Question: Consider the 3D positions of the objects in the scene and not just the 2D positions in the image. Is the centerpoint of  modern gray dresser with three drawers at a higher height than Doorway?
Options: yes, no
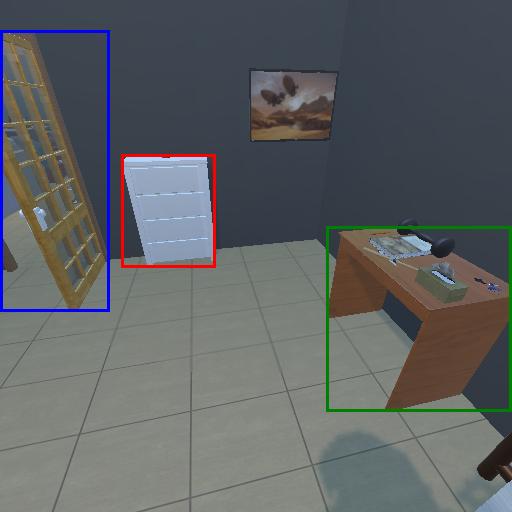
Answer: yes